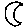
Label: moon